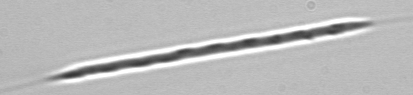
Label: Rhizosolenia